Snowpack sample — Snodgrass Mountain, Crested Butte, Colorado (2/4/25, 12:06 PM MST)
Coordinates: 38.923, -106.968
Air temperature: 35 °F
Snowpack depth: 80 cm
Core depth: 50 cm
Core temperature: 30.2 °F
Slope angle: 14°, slope face: 78°
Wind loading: low
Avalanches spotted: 0
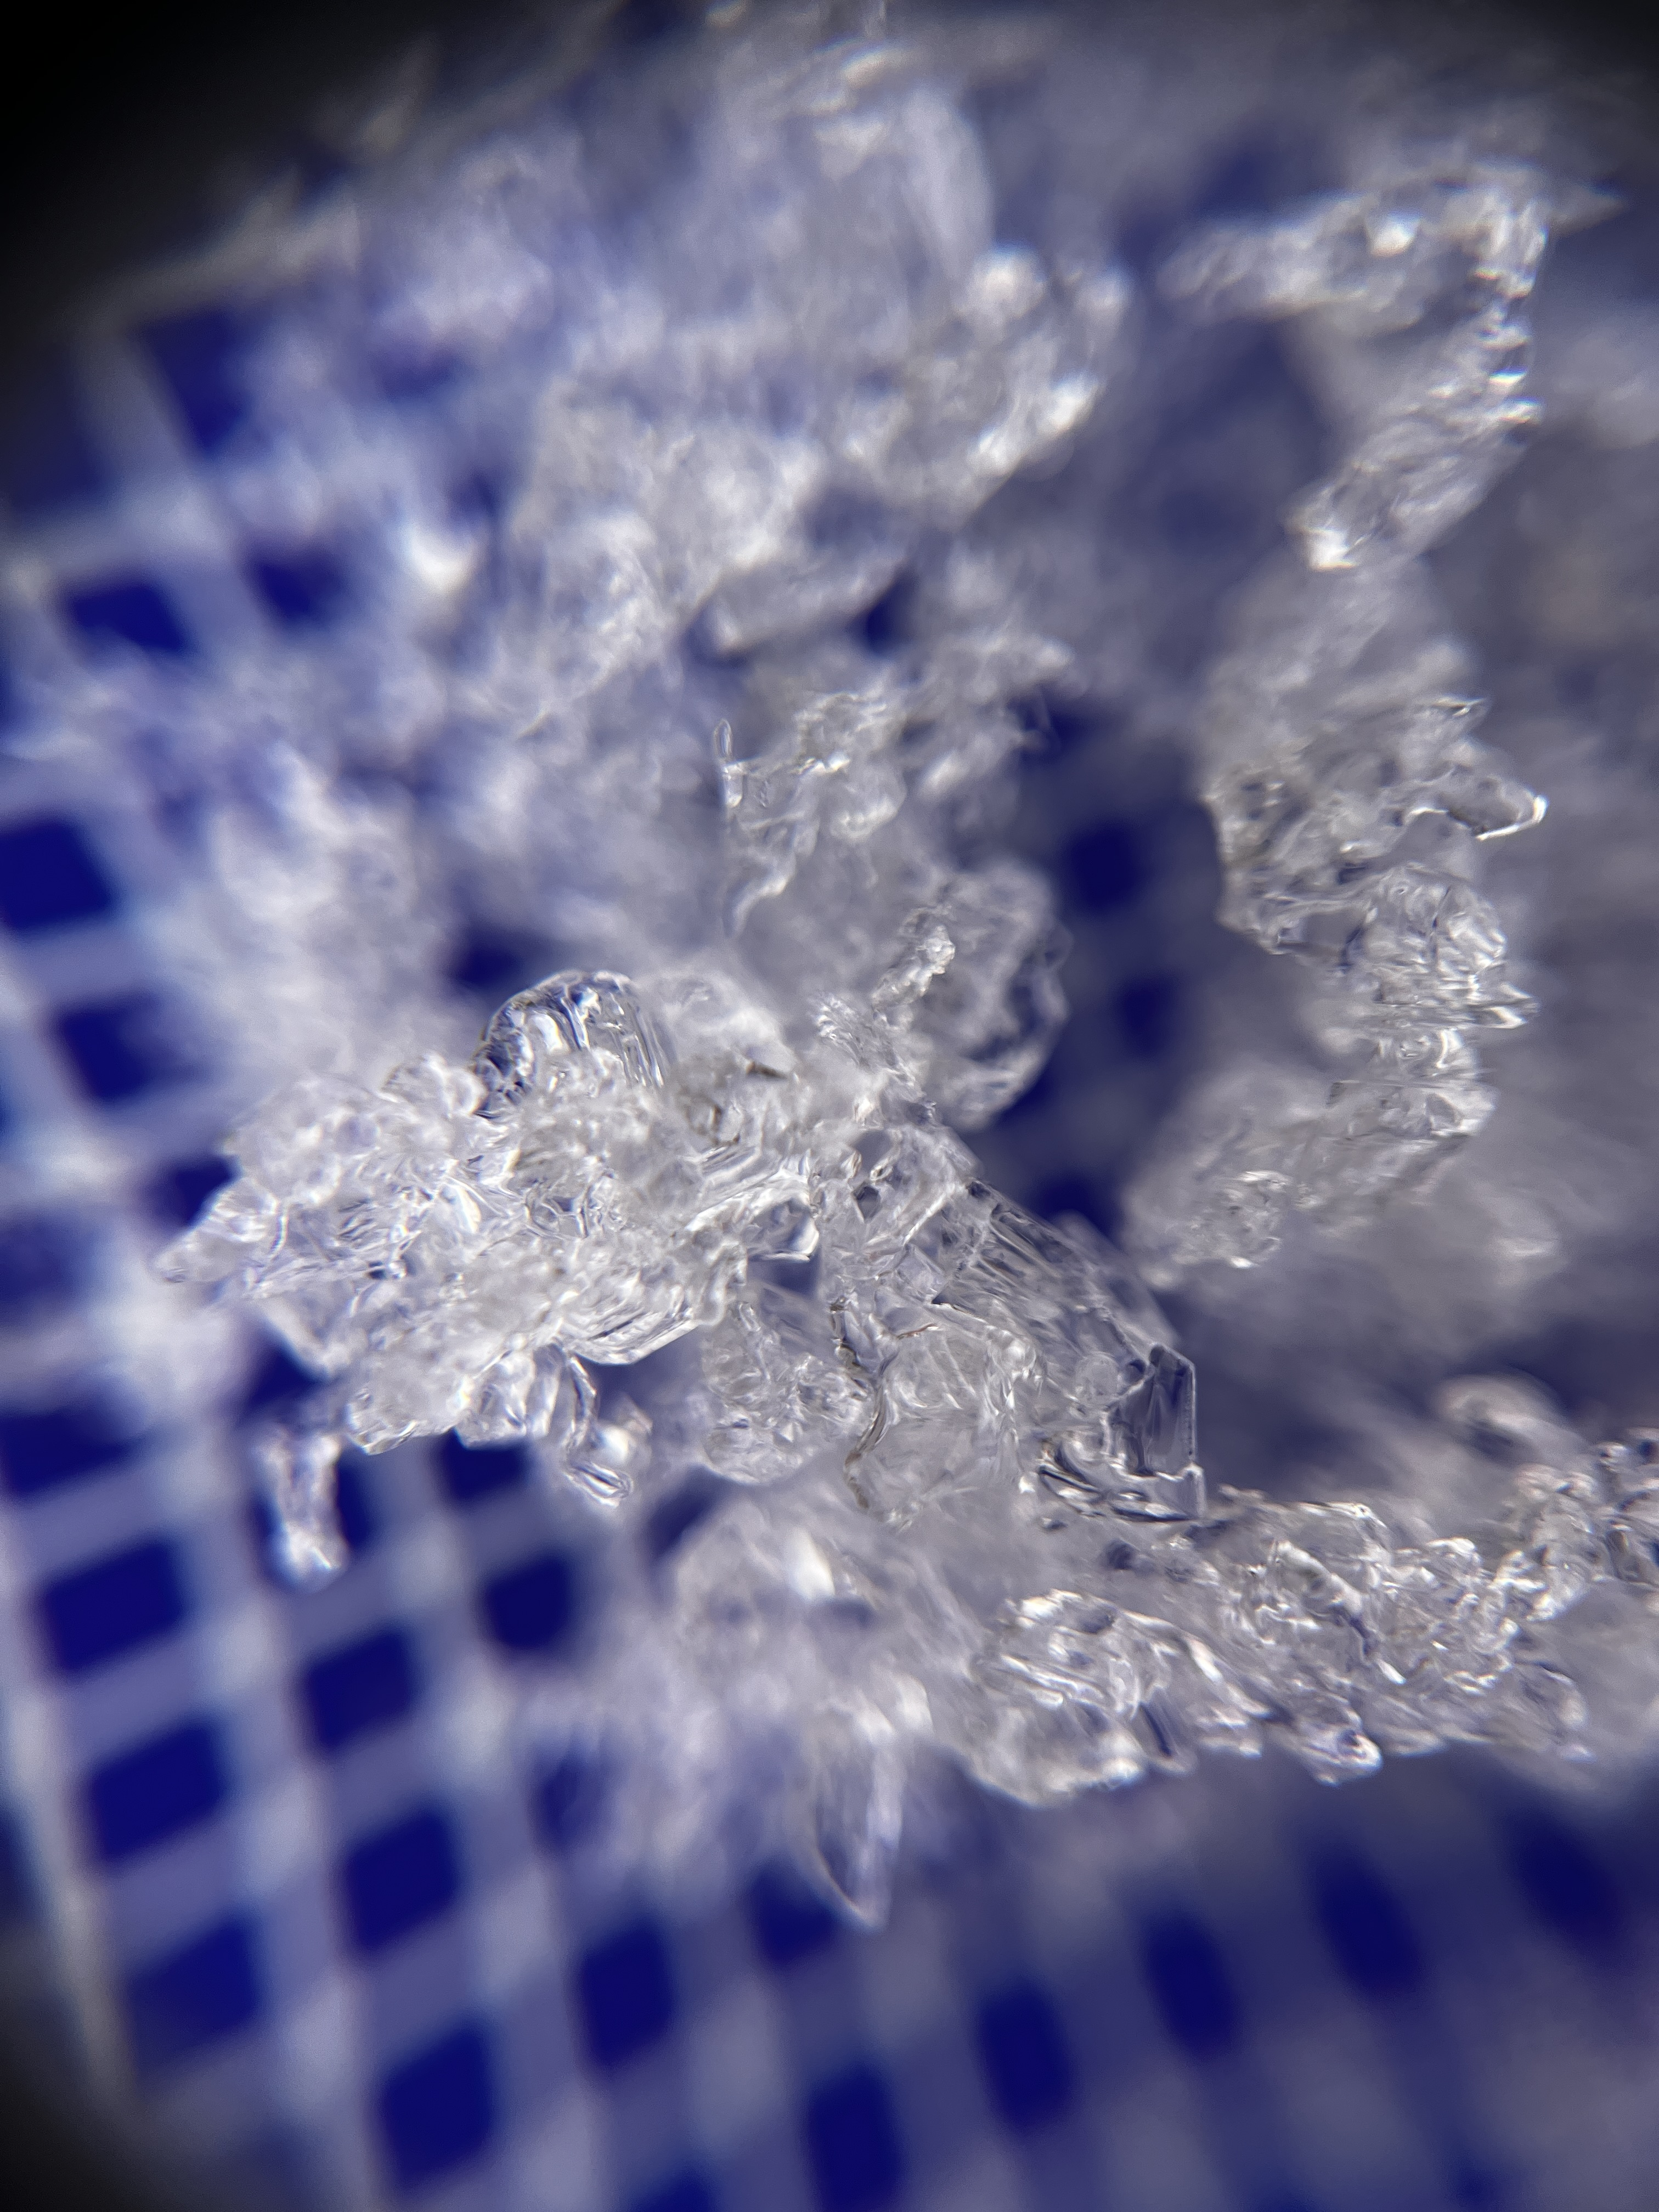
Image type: magnified_profile
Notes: No avalanches nearby, unusually warm weather for the last month reported by residents, Collected 25 yards from treeline